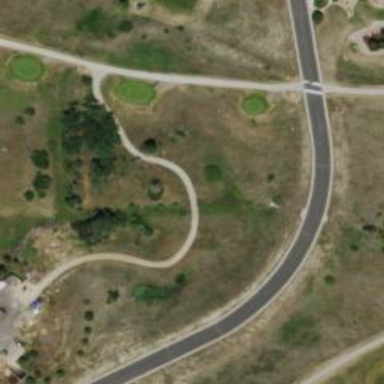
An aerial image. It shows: Service road used as golf cart path.